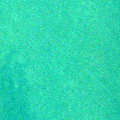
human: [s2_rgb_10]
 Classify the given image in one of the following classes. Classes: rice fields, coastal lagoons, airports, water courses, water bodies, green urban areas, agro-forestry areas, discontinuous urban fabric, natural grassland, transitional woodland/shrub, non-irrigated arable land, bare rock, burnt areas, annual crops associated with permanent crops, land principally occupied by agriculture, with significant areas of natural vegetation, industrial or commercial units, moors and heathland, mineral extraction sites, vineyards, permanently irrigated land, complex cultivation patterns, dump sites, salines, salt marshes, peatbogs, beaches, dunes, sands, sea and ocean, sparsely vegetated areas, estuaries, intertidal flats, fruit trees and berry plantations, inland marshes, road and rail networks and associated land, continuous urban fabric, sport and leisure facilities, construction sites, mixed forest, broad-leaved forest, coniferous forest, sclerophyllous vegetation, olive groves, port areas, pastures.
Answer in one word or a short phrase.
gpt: sea and ocean